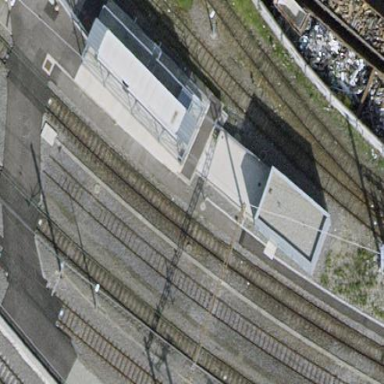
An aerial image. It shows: Traction substation for powering transportation systems.